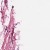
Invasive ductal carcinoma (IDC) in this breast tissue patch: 0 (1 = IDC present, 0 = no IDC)